Field crop: tomato
Growth stage: 1
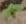
Species: solanum